六年级 · 立体几何学
 小红用若干个相同的小正方体摆了一个立体图形（如下图），在下面方格纸上分别画出从它的正面、上面和左面看到的形状。

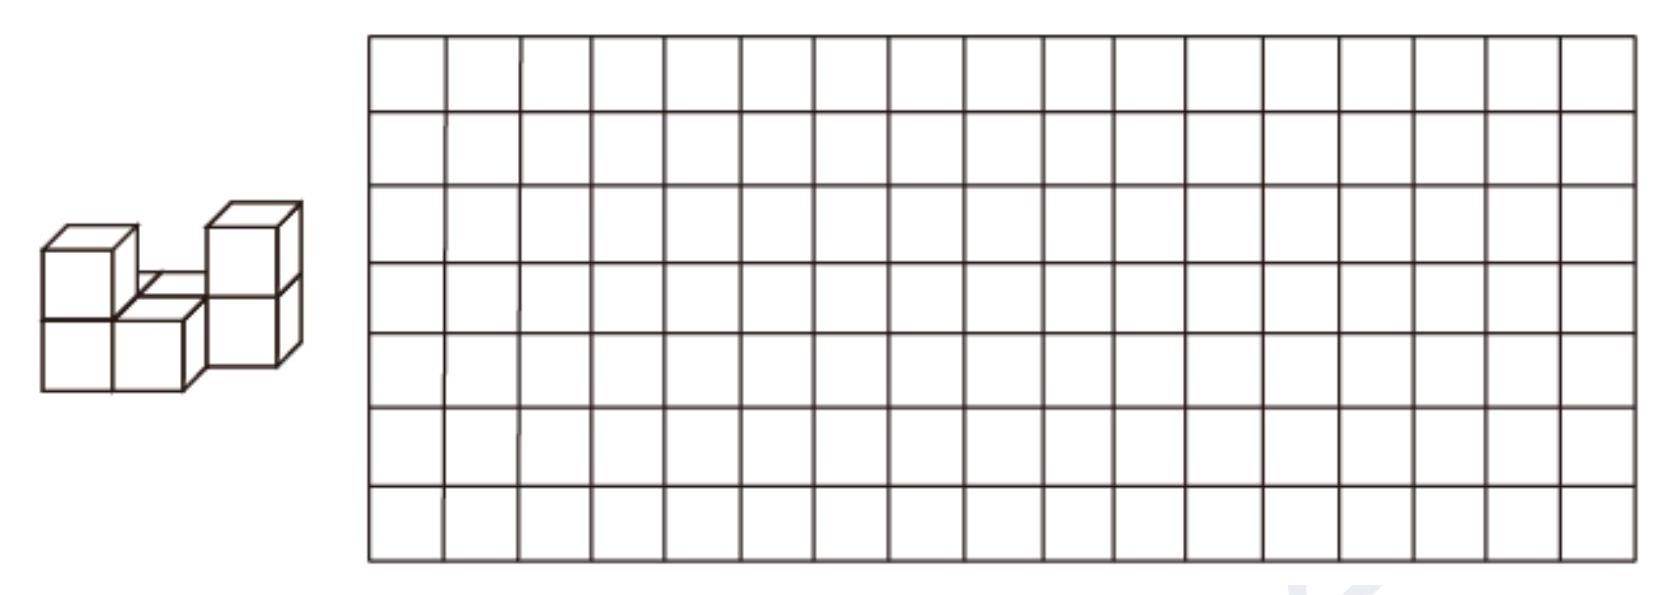
答案: 见详解